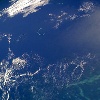
Label: water